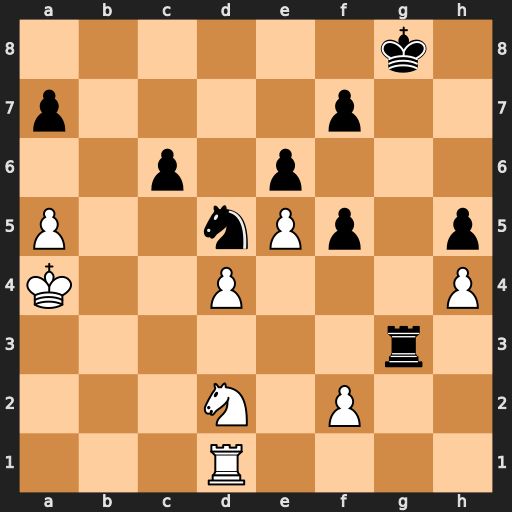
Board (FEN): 6k1/p4p2/2p1p3/P2nPp1p/K2P3P/6r1/3N1P2/3R4
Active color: w
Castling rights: -
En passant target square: -
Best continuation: fxg3 Nc3+ Kb4